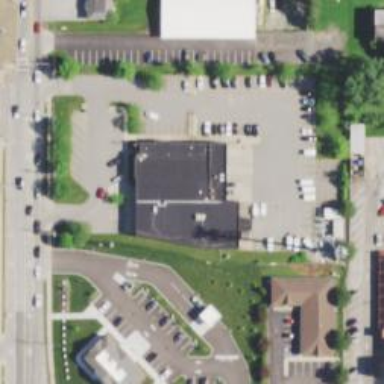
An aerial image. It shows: Post office.